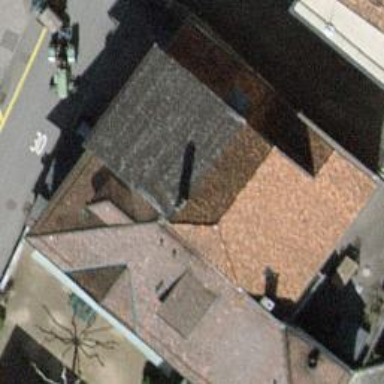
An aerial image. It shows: Restaurant.